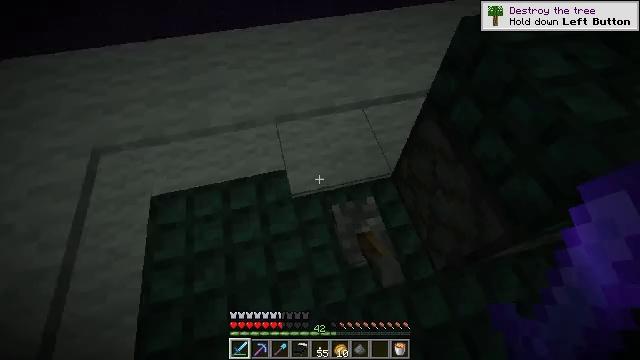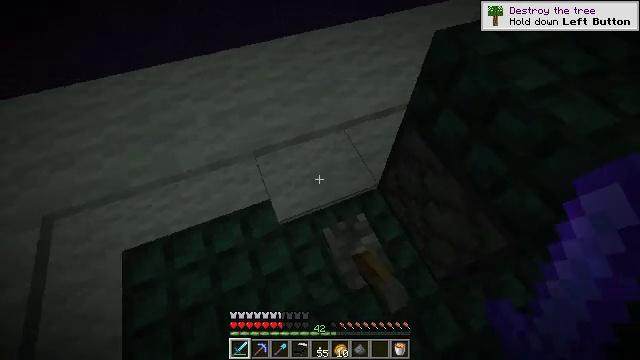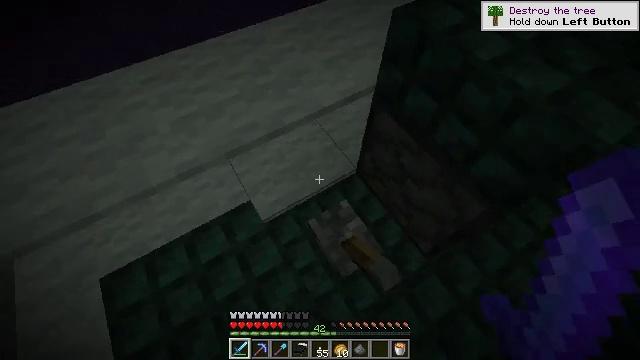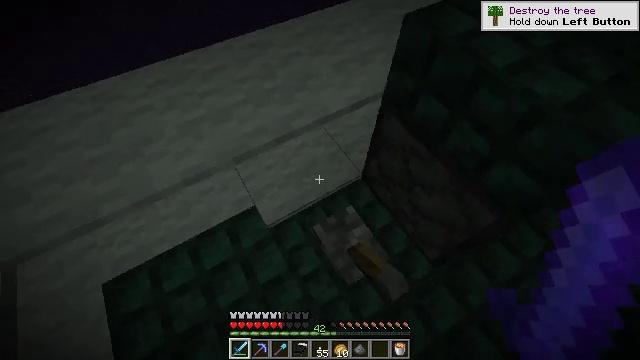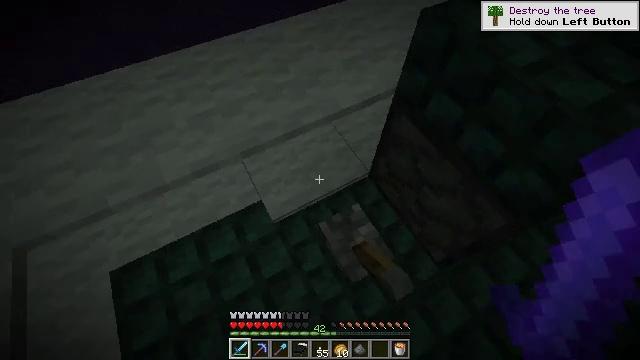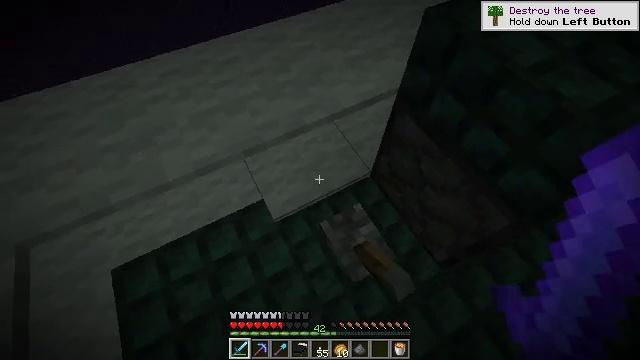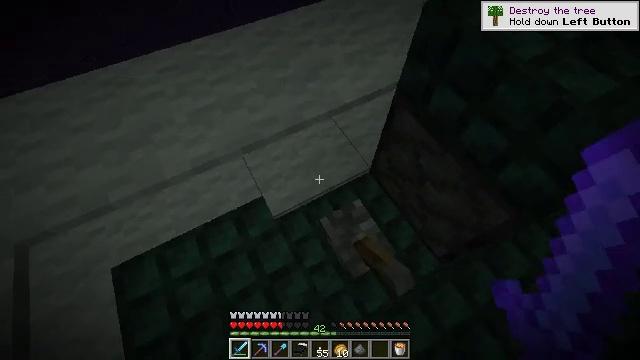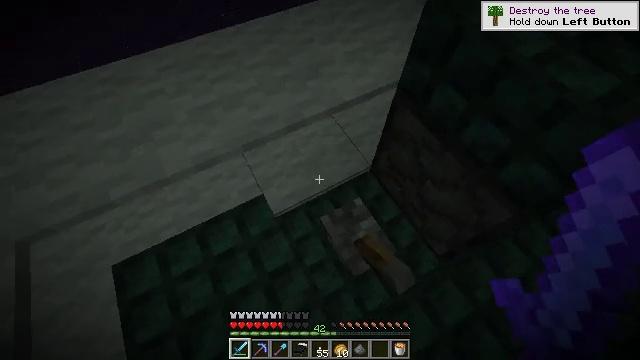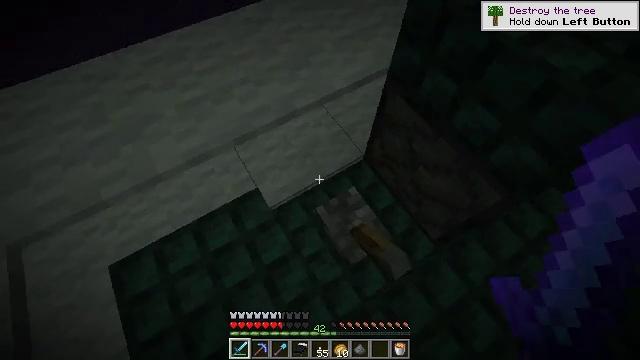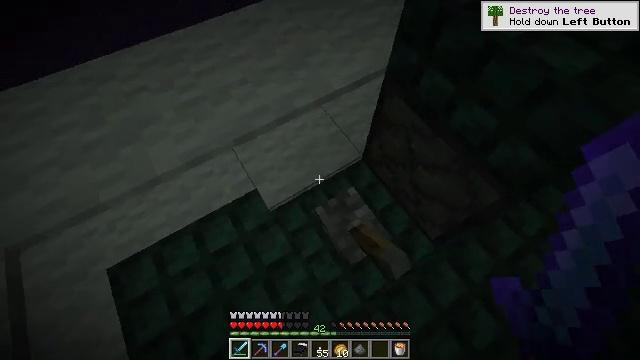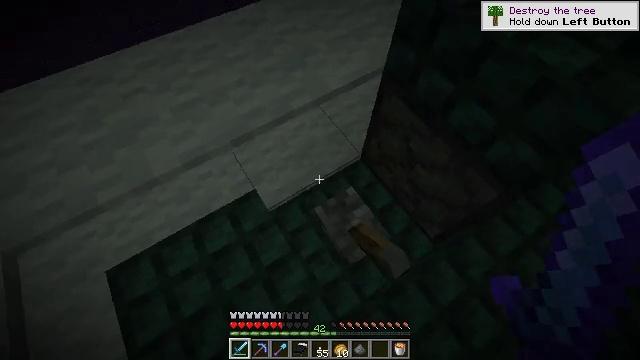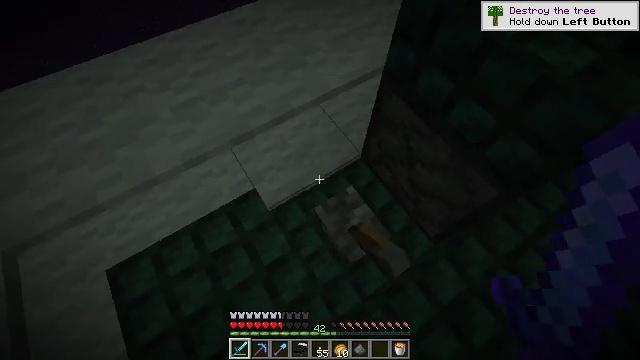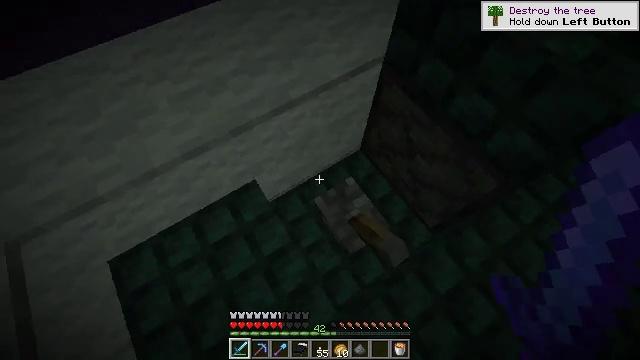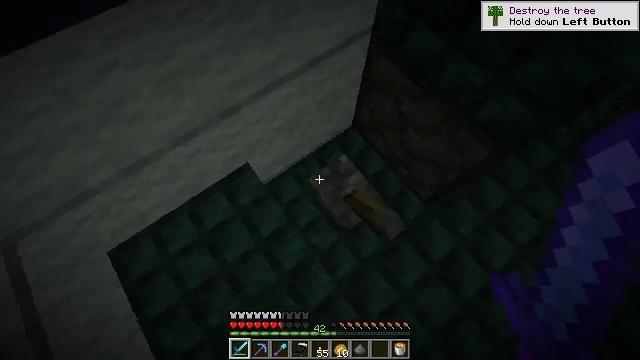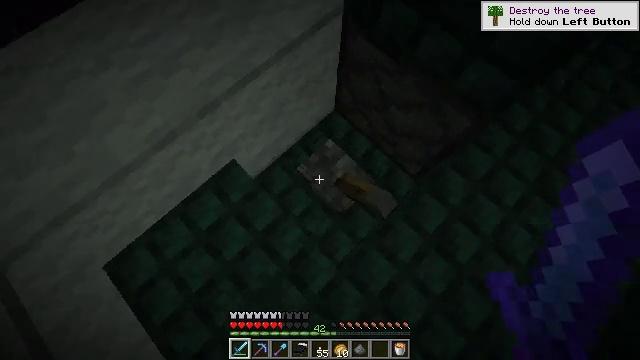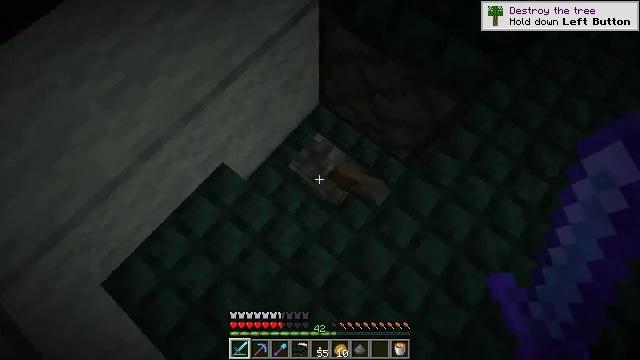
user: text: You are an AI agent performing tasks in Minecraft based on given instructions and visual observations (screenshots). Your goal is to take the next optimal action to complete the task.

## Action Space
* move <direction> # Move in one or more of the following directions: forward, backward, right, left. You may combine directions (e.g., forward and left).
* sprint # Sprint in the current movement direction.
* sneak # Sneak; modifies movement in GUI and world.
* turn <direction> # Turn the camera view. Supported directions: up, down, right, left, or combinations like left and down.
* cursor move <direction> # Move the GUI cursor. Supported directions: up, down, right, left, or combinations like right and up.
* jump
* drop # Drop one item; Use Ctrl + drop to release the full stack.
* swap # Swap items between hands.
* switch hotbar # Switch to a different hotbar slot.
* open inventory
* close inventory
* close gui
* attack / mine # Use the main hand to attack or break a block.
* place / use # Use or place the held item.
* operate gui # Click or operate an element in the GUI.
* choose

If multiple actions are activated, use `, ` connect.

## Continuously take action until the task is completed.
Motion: motion action
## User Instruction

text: Kill an enderman.
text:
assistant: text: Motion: no_op
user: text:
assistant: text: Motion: turn right and down
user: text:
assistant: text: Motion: no_op
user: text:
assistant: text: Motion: turn left
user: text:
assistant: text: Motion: no_op
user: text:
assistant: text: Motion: no_op
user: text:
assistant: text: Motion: no_op
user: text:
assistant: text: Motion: turn right and down
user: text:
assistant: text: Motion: no_op
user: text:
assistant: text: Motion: no_op
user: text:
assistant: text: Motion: no_op
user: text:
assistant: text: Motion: turn down
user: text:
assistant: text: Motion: turn right and down
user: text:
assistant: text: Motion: turn right and down
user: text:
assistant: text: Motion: turn right and down
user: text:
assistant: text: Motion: turn right and down
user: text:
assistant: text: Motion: no_op
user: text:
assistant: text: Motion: use / place
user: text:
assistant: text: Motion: use / place
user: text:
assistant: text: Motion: use / place
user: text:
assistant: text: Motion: no_op
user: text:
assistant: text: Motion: no_op
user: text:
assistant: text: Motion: turn left and up
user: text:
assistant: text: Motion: turn left and up
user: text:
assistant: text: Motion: move left, turn left and up
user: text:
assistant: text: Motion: move left, turn left and up
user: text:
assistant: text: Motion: move left, turn up
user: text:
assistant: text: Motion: move left, turn right and up
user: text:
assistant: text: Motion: turn right
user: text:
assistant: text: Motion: turn right